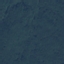
Land use / land cover class: Forest